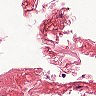
Metastatic tissue present: no